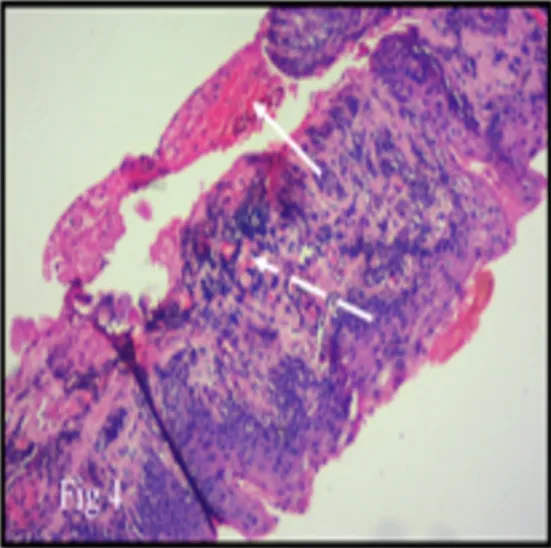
Haematoxylin and eosin stain showing acanthotic multilayered thickening (arrow) of the conjunctival epithelium with reduced goblet cells. The stroma shows fibrovascular tissue (interrupted arrow) with loss of polarity in the epithelial cells. There is no break in the basement membrane (magnification 40 X).
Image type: pathology (h&e)